Question: I want my textarea controls to follow standard block display layout behavior, so that they expand to the width of the containing parent. Simply setting 'display:block;' won't do this- they default to some default with value. Setting 'width:100%;' doesn't work because any padding in the controls means they spill over the container bounds.
'''
<div class='container'>
<div >test</div>
</div>
<div class='container'>
<textarea >test</textarea>
</div>
'''
'''
.container {
width:300px;
border:black solid 1px;
margin:10px;
}
.container > div {
display:block;
padding:10px;
background:red;
}
.container > textarea {
display:block;
padding:10px;
background:red;
}
'''

<URL>
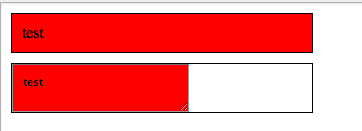
Answer: You can use the css3 property called box-sizing to solve this: <URL>
Add the following:
'''
width: 100%;
-webkit-box-sizing: border-box;
-moz-box-sizing: border-box;
box-sizing: border-box;
'''
See <URL> for an explanation of this issue and how it relates to TextAreas